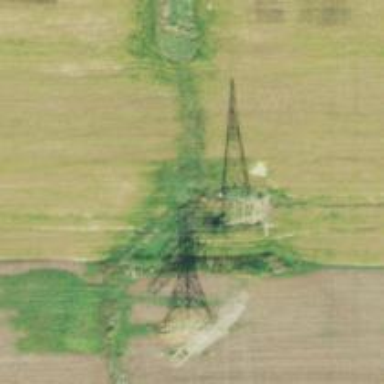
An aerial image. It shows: Lattice structure tower used for power distribution.